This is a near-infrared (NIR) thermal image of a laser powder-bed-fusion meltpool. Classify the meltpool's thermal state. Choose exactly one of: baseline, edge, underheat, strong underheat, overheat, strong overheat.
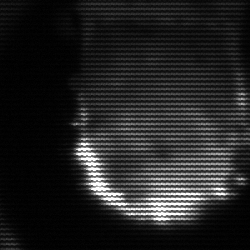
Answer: baseline